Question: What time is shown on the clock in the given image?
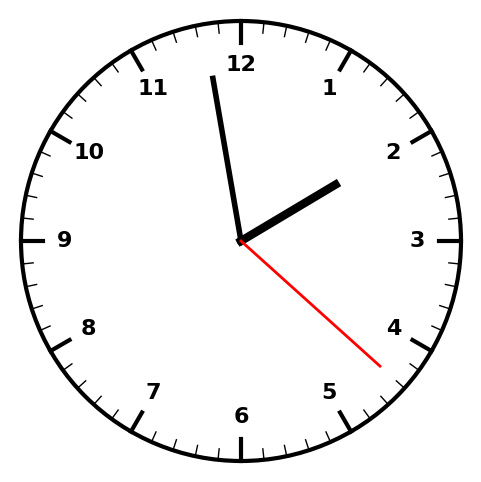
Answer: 01:58:22